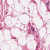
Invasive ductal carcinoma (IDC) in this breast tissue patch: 0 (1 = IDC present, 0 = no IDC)